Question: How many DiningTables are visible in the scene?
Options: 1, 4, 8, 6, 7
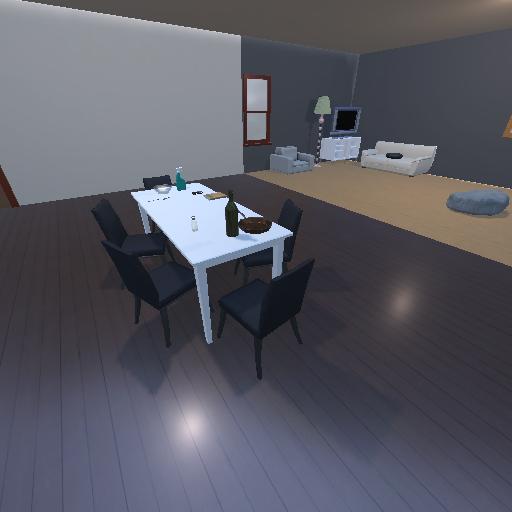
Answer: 1